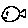
Label: fish